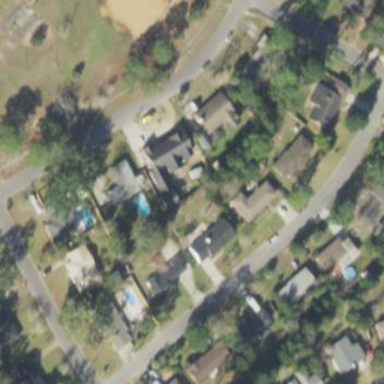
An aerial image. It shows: Single-family residential area.